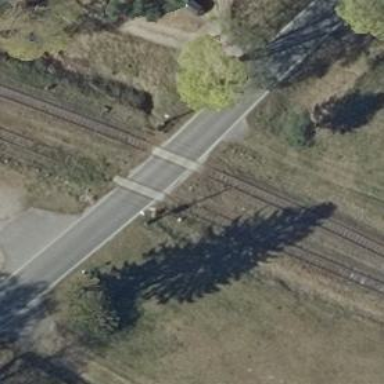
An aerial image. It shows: Railway level crossing.